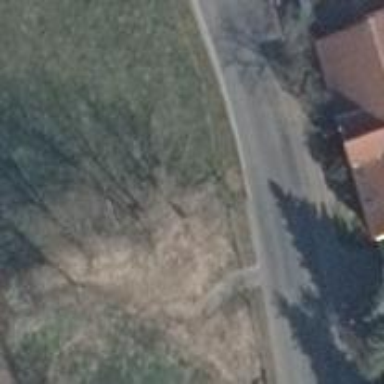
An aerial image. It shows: Row of trees in natural setting.